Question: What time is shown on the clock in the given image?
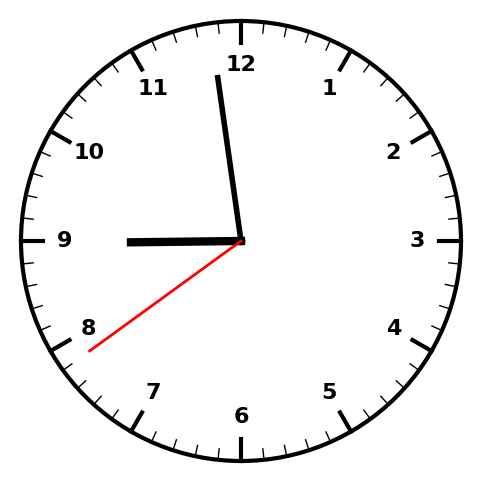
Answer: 08:58:39